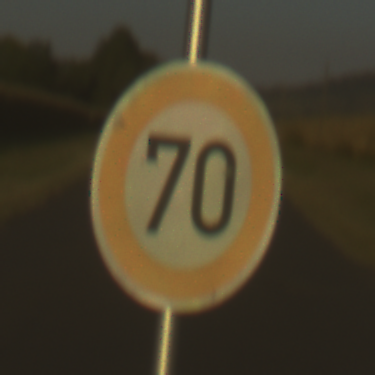
Verkehrszeichen: Geschwindigkeit70
Umgebung: Outdoor, RoadRail
Tageszeit: SunriseSunset
Wetter: Clear
Licht: Natural
Jahreszeit: NotSpecified
Kontrast: HighContrast